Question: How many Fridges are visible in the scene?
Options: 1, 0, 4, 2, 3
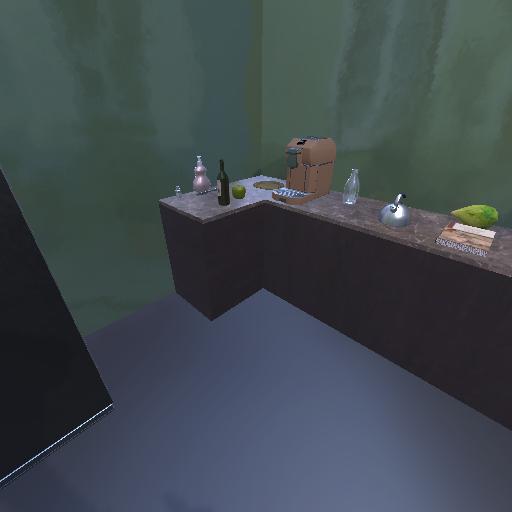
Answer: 1